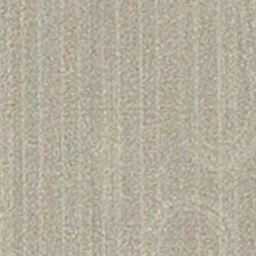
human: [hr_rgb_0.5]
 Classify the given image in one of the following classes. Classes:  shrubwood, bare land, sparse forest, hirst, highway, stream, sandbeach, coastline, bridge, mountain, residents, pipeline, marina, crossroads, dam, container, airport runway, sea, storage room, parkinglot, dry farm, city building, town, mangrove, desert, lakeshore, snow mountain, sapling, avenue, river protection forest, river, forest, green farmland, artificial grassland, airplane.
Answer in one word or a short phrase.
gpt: dry farm